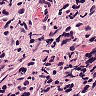
Metastatic tissue present: yes